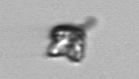
Label: Pyramimonas_longicauda